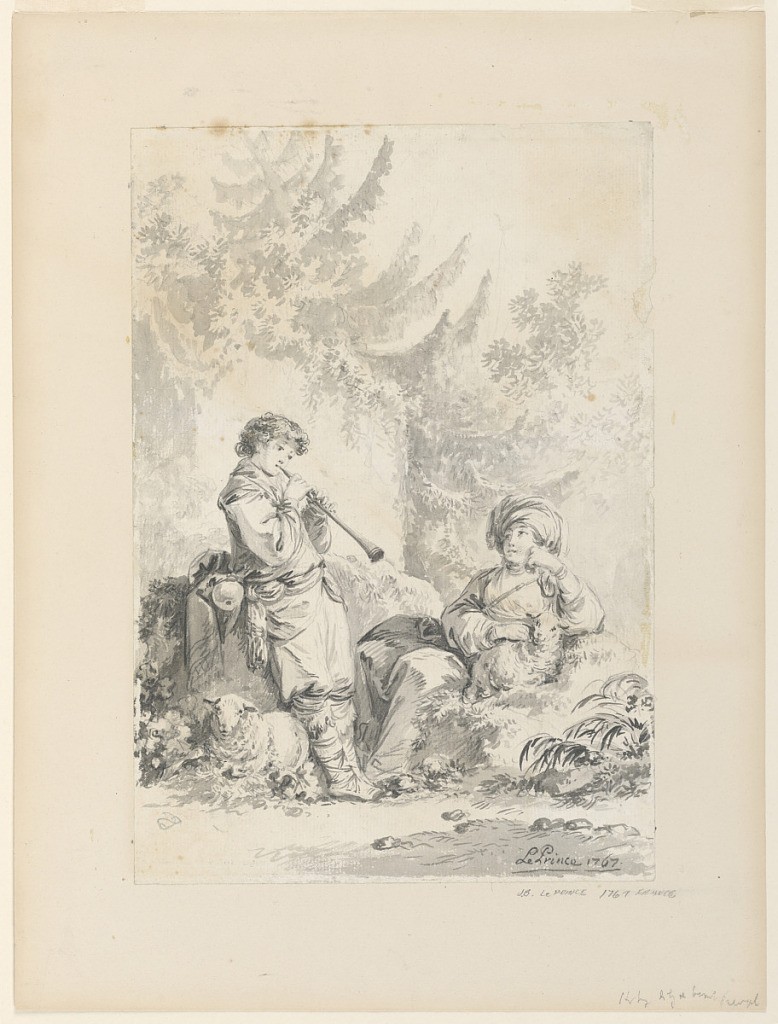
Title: Shepherd Boy and Shepherdess in a Landscape
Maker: Jean Baptiste Le Prince, French, 1734–1781
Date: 1767
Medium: Pen and black ink, brush and black wash over graphite on off-white laid paper
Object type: Drawing
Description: A shepherd boy playesa flute, at left, while a shepherdess wearing a turban listens. Their sheep are shown in a rocky, and wooded landscape.